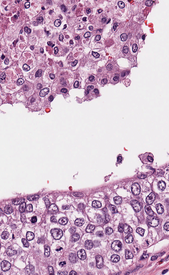
Tumor epithelial tissue: yes
Tumor-associated stroma tissue: yes
Normal tissue: no